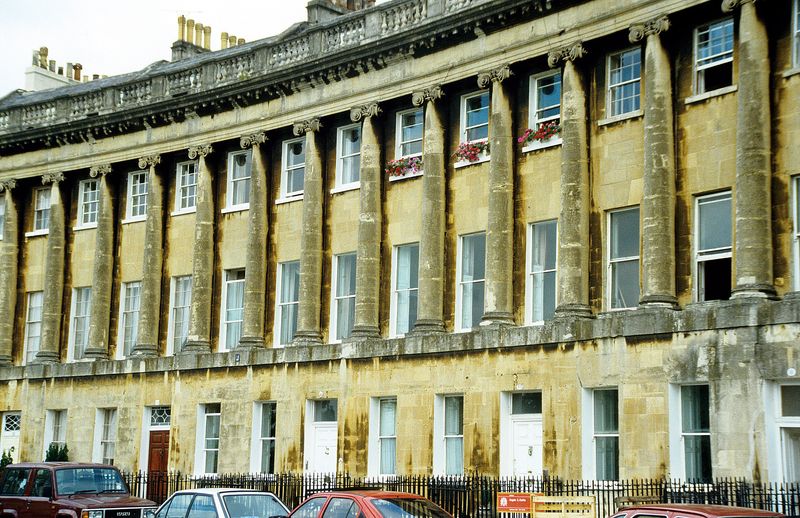
Titel: Fassadenabschnitt
Künstler: John d.J. Wood
Standort: Bath
Institution: Royal Crescent
Schlagwörter: himmel, schatten, weiß, gelb, ocker, ausschnitt, blumen, braun, fenster, glas, grau, licht, paris, straße, säule, säulen, tür, dach, gebäude, haus, rot, zaun, beige, architektur, barock, sockel, stein, vorhang, häuser, spiegelung, gitter, klassizismus, england, kamin, kamine, rund, schornstein, deutschland, balkon, bogen, fassade, italien, türen, mauer, schornsteine, türe, werbung, auto, vorhänge, reflexe, geländer, stil, menschenleer, foto, fotografie, photographie, eingang, eingänge, eisen, schild, blumenkästen, wohnhaus, berlin, offen, fensterrahmen, stockwerk, balustrade, geld, scheiben, gebogen, reklame, architrav, kapitelle, rom, kapitell, photo, reihung, halbrund, fries, sims, gesims, voluten, sandstein, farbfoto, ionisch, antik, halb, florenz, aussen, etagen, geschosse, blumenkasten, ballustrade, blumenschmuck, basis, dorisch, konvex, klassik, stockwerke, rundung, aufnahme, bau, wiederholung, autos, englisch, hau, engalnd, geschoss, kapitel, haustür, basen, ordnung, halbsäulen, dorische säulen, kästen, reihenhaus, kaüitelle, parken, sälen, haustüre, schmutzig, louis, bath, pkw, attisch, säulenfront, stadtpalast, ionische basis, gitterzaun, aun, baisi, volvo, werbetafel, atos, drekcig, englsnd, eschhosse, etageng, französischer, licchtreflexe, großbritanien, rauchfang, fenster fensterfront, h#user, dachreling, hubfenster, rauchfänge, auts, schorntstein, blumenkisterl, blumenkisten, schwede